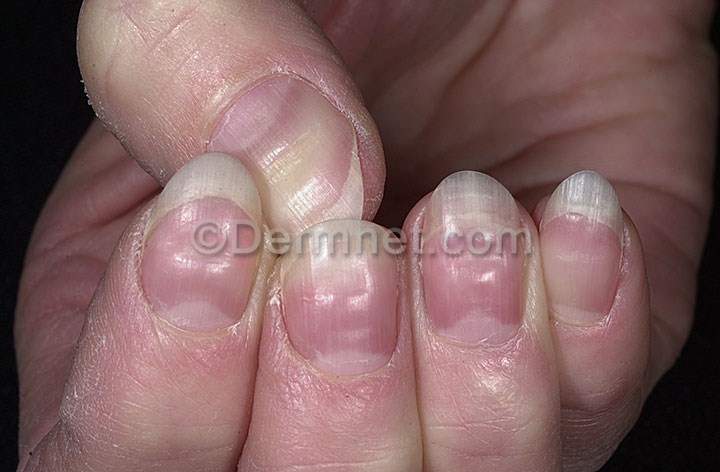
Disease: Nail Fungus and other Nail Disease